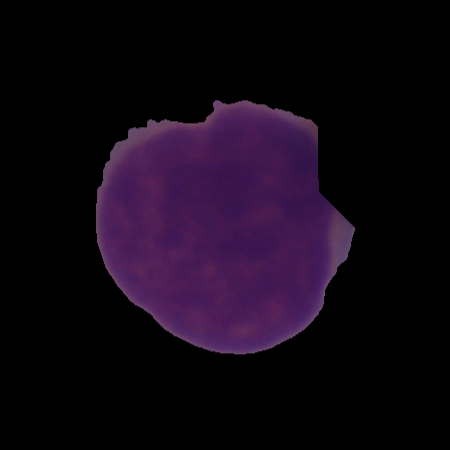
Label: cancer